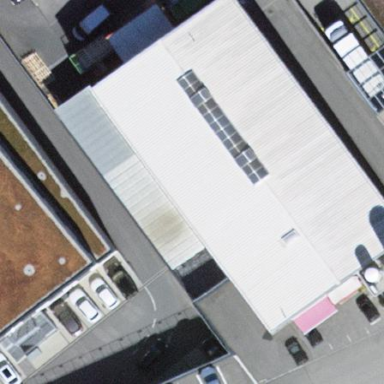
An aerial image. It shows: Industrial building.